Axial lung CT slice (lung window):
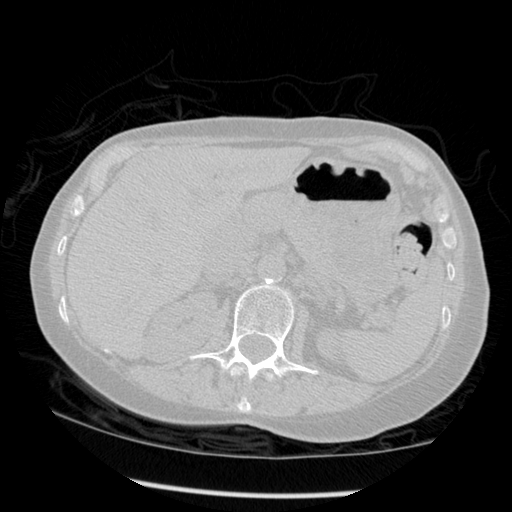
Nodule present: no